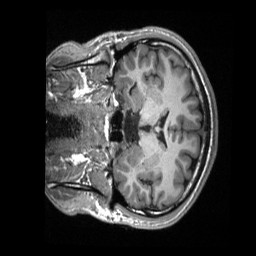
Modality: T1w
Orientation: coronal
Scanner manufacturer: siemens
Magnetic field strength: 3 T
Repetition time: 2.3 s
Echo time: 0.00232 s